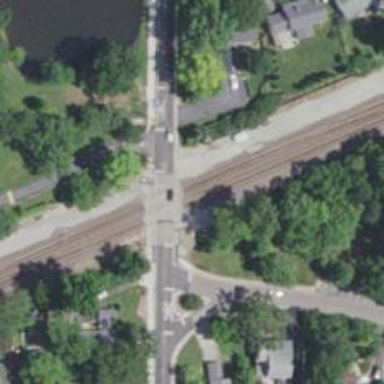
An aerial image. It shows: Railroad crossover.